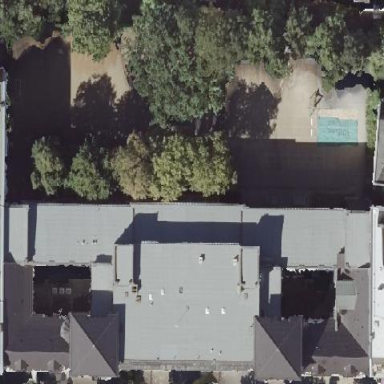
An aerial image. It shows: School.